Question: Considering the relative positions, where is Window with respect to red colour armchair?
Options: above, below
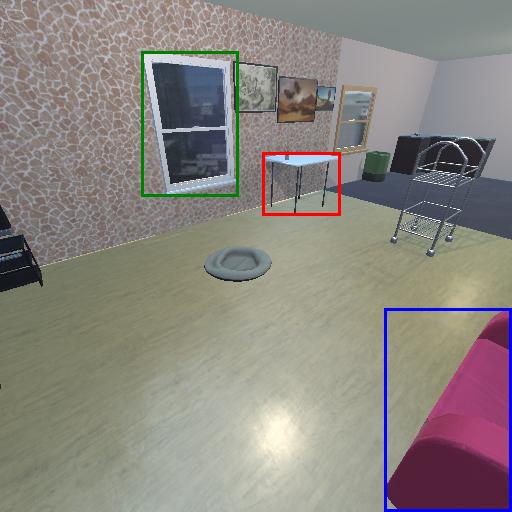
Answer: above